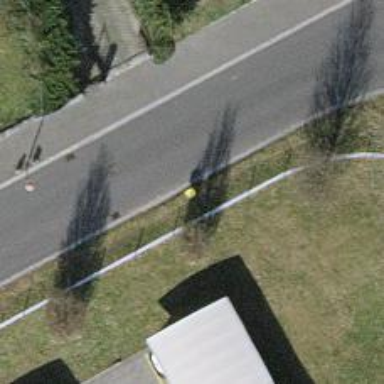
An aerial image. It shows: Post box is visible.